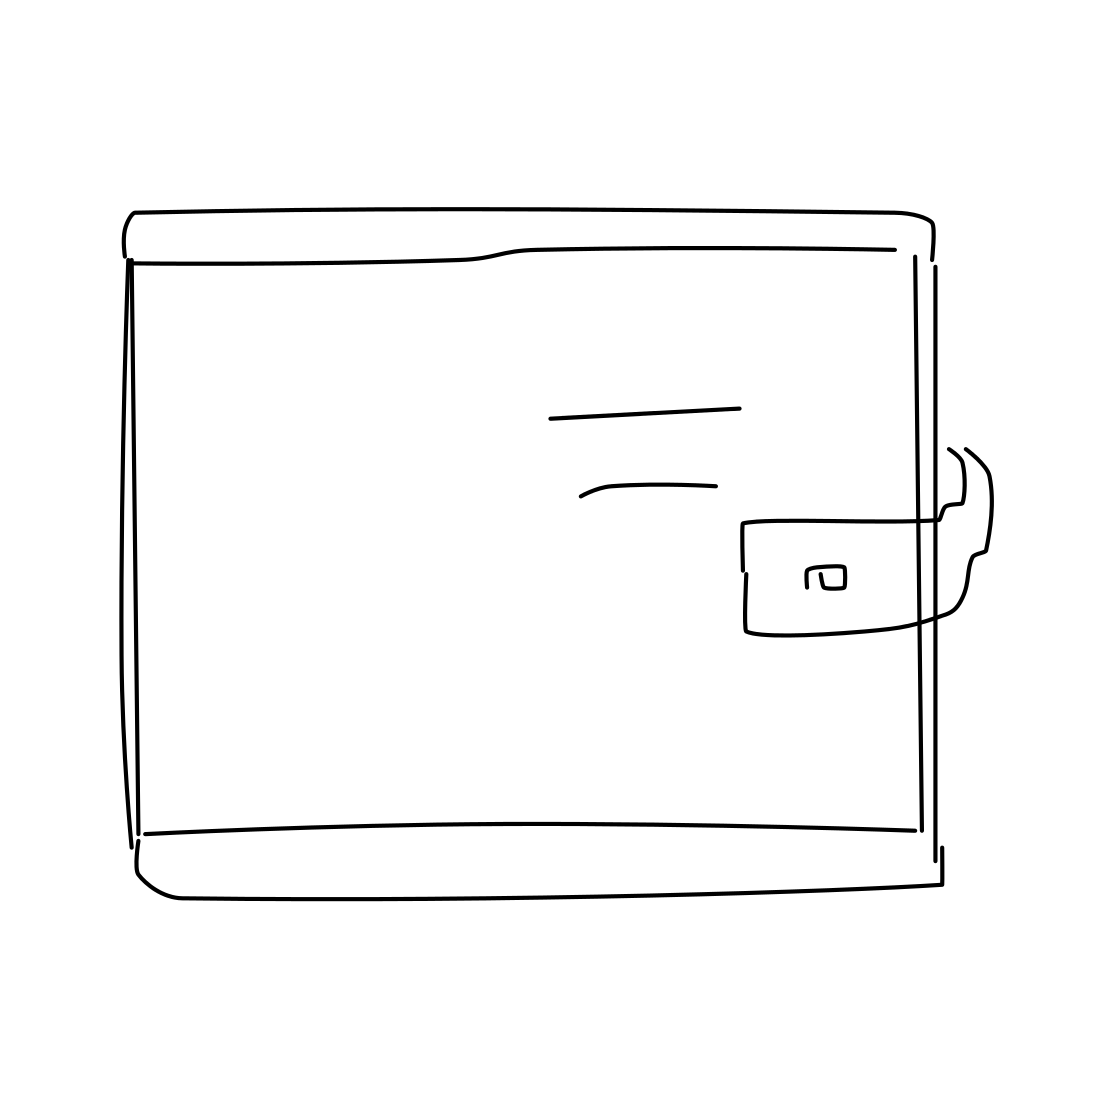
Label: purse